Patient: sex F, age 82
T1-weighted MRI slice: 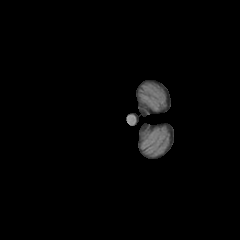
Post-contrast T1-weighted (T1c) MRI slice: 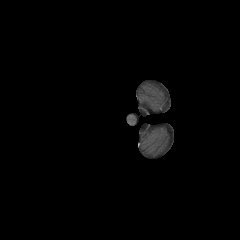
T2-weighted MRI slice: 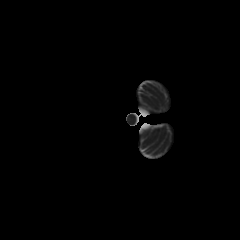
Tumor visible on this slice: no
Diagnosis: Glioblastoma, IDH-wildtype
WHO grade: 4